Question: I want to implement below chart like structure.
Explanation:
1. Each block should be clickable.
2. If the block is selected, it will be highlighted(i.e. Red block in figure).
I initially google for this but was unable to find. What should be "Drawing logic" corresponding to this with animation?Thanx in advance.

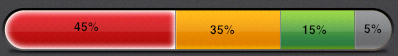
Answer: I think you need to use 'MCSegmentedControl'.
You can get it from <URL>.